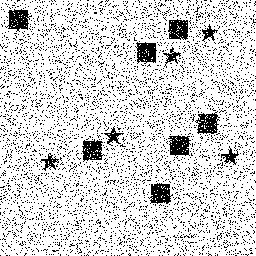
Squares: 7
Triangles: 0
Stars: 5
Total shapes: 12